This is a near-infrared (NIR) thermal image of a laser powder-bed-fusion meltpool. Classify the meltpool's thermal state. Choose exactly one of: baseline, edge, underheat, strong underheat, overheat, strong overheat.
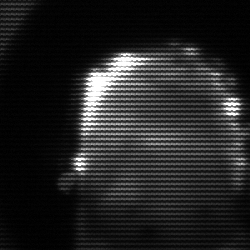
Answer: baseline